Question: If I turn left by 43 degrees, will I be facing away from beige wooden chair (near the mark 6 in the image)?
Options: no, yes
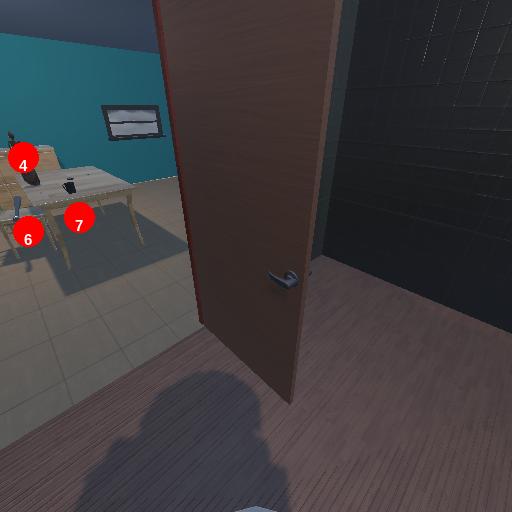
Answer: no